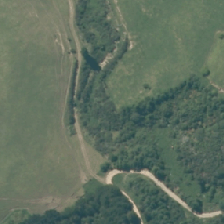
Land cover: broadleaved_indigenous_hardwood